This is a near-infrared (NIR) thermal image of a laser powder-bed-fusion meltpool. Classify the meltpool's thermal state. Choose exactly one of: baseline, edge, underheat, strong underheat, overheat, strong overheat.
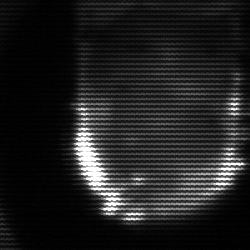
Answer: baseline